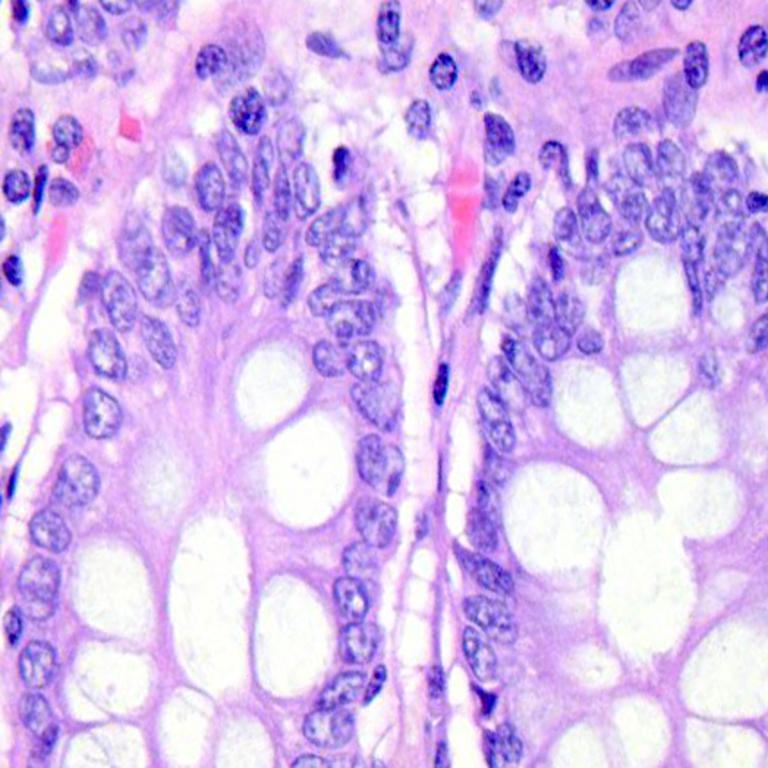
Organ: colon
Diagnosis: benign